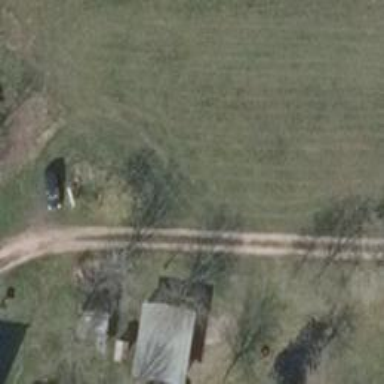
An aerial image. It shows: Compacted driveway serving as service road.